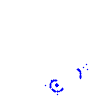
Particle: pion